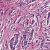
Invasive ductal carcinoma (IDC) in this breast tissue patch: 1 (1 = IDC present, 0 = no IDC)